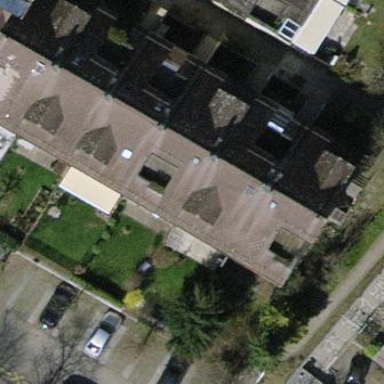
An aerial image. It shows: Terrace building.